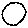
Label: circle